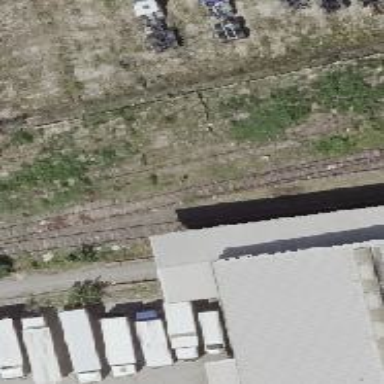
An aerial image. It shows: Railway switch.